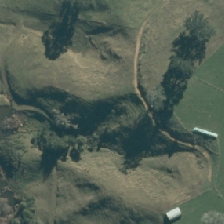
Land cover: grose_broom